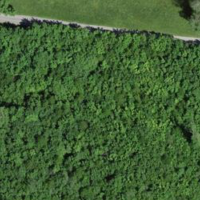
EUNIS habitat code: 25
Species observed at this site:
Centaurea cyanus